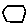
Label: hexagon